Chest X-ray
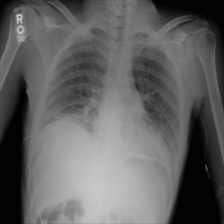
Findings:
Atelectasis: negative
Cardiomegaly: negative
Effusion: negative
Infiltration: positive
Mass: negative
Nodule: negative
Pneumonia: negative
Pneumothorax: negative
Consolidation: negative
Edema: negative
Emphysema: negative
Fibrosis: negative
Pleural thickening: negative
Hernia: negative